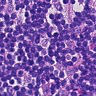
Metastatic tissue present: no